Interaction volume radius: 5 \u00c5
Interaction volume height: 25 \u00c5
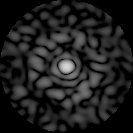
Disorder parameter: 0.8345